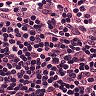
Metastatic tissue present: no